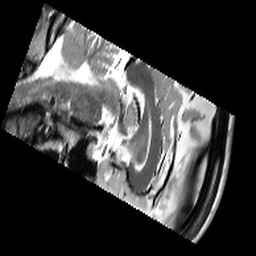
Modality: T2w
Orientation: sagittal
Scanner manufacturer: siemens
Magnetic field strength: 3 T
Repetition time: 10.64 s
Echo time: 0.05 s